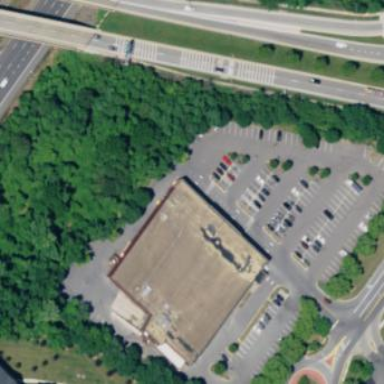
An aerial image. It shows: Retail building housing supermarket.